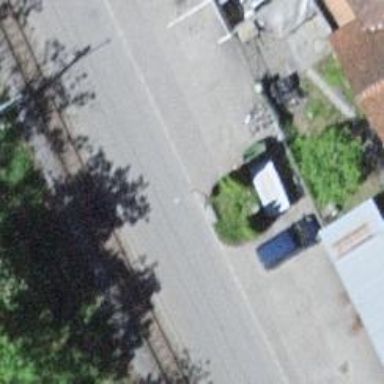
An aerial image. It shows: Bus stop with platform for public transport.